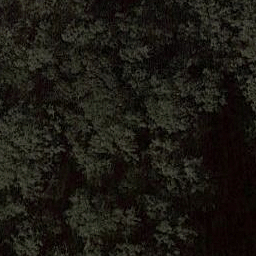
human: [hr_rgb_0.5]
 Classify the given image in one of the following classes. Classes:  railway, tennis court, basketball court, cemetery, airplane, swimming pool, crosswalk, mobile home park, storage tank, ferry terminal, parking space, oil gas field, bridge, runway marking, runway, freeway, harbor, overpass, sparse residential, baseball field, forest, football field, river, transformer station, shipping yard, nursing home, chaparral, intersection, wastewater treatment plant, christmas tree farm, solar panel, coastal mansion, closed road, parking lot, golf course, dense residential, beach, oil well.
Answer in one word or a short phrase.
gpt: forest